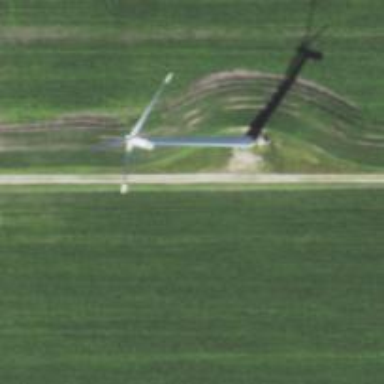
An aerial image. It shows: Wind generator with horizontal axis. The generator is wind turbine.